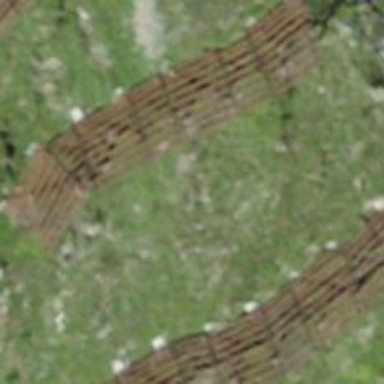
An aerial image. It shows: Snow fence that is man-made.